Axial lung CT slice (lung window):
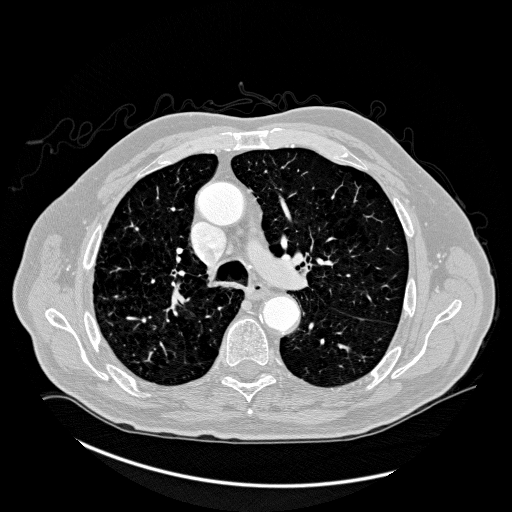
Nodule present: no